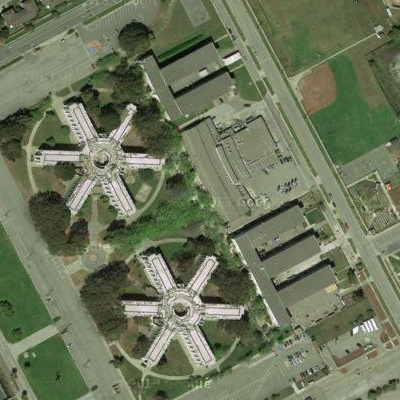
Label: Industry